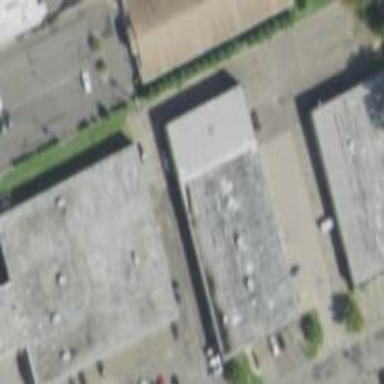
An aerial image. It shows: Commercial building.